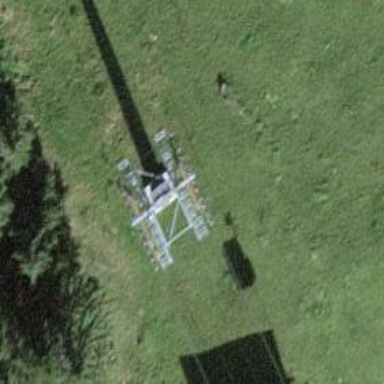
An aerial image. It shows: Pylon used for aerialway.